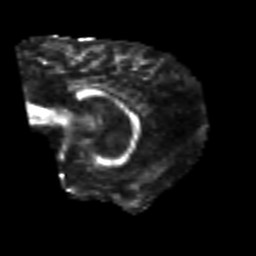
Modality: FA
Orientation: sagittal
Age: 58
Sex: male
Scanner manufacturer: siemens
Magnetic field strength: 3 T
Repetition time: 4.999 s
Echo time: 0.07946 s